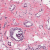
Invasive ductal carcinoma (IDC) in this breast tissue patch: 1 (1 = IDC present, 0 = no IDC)